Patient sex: M
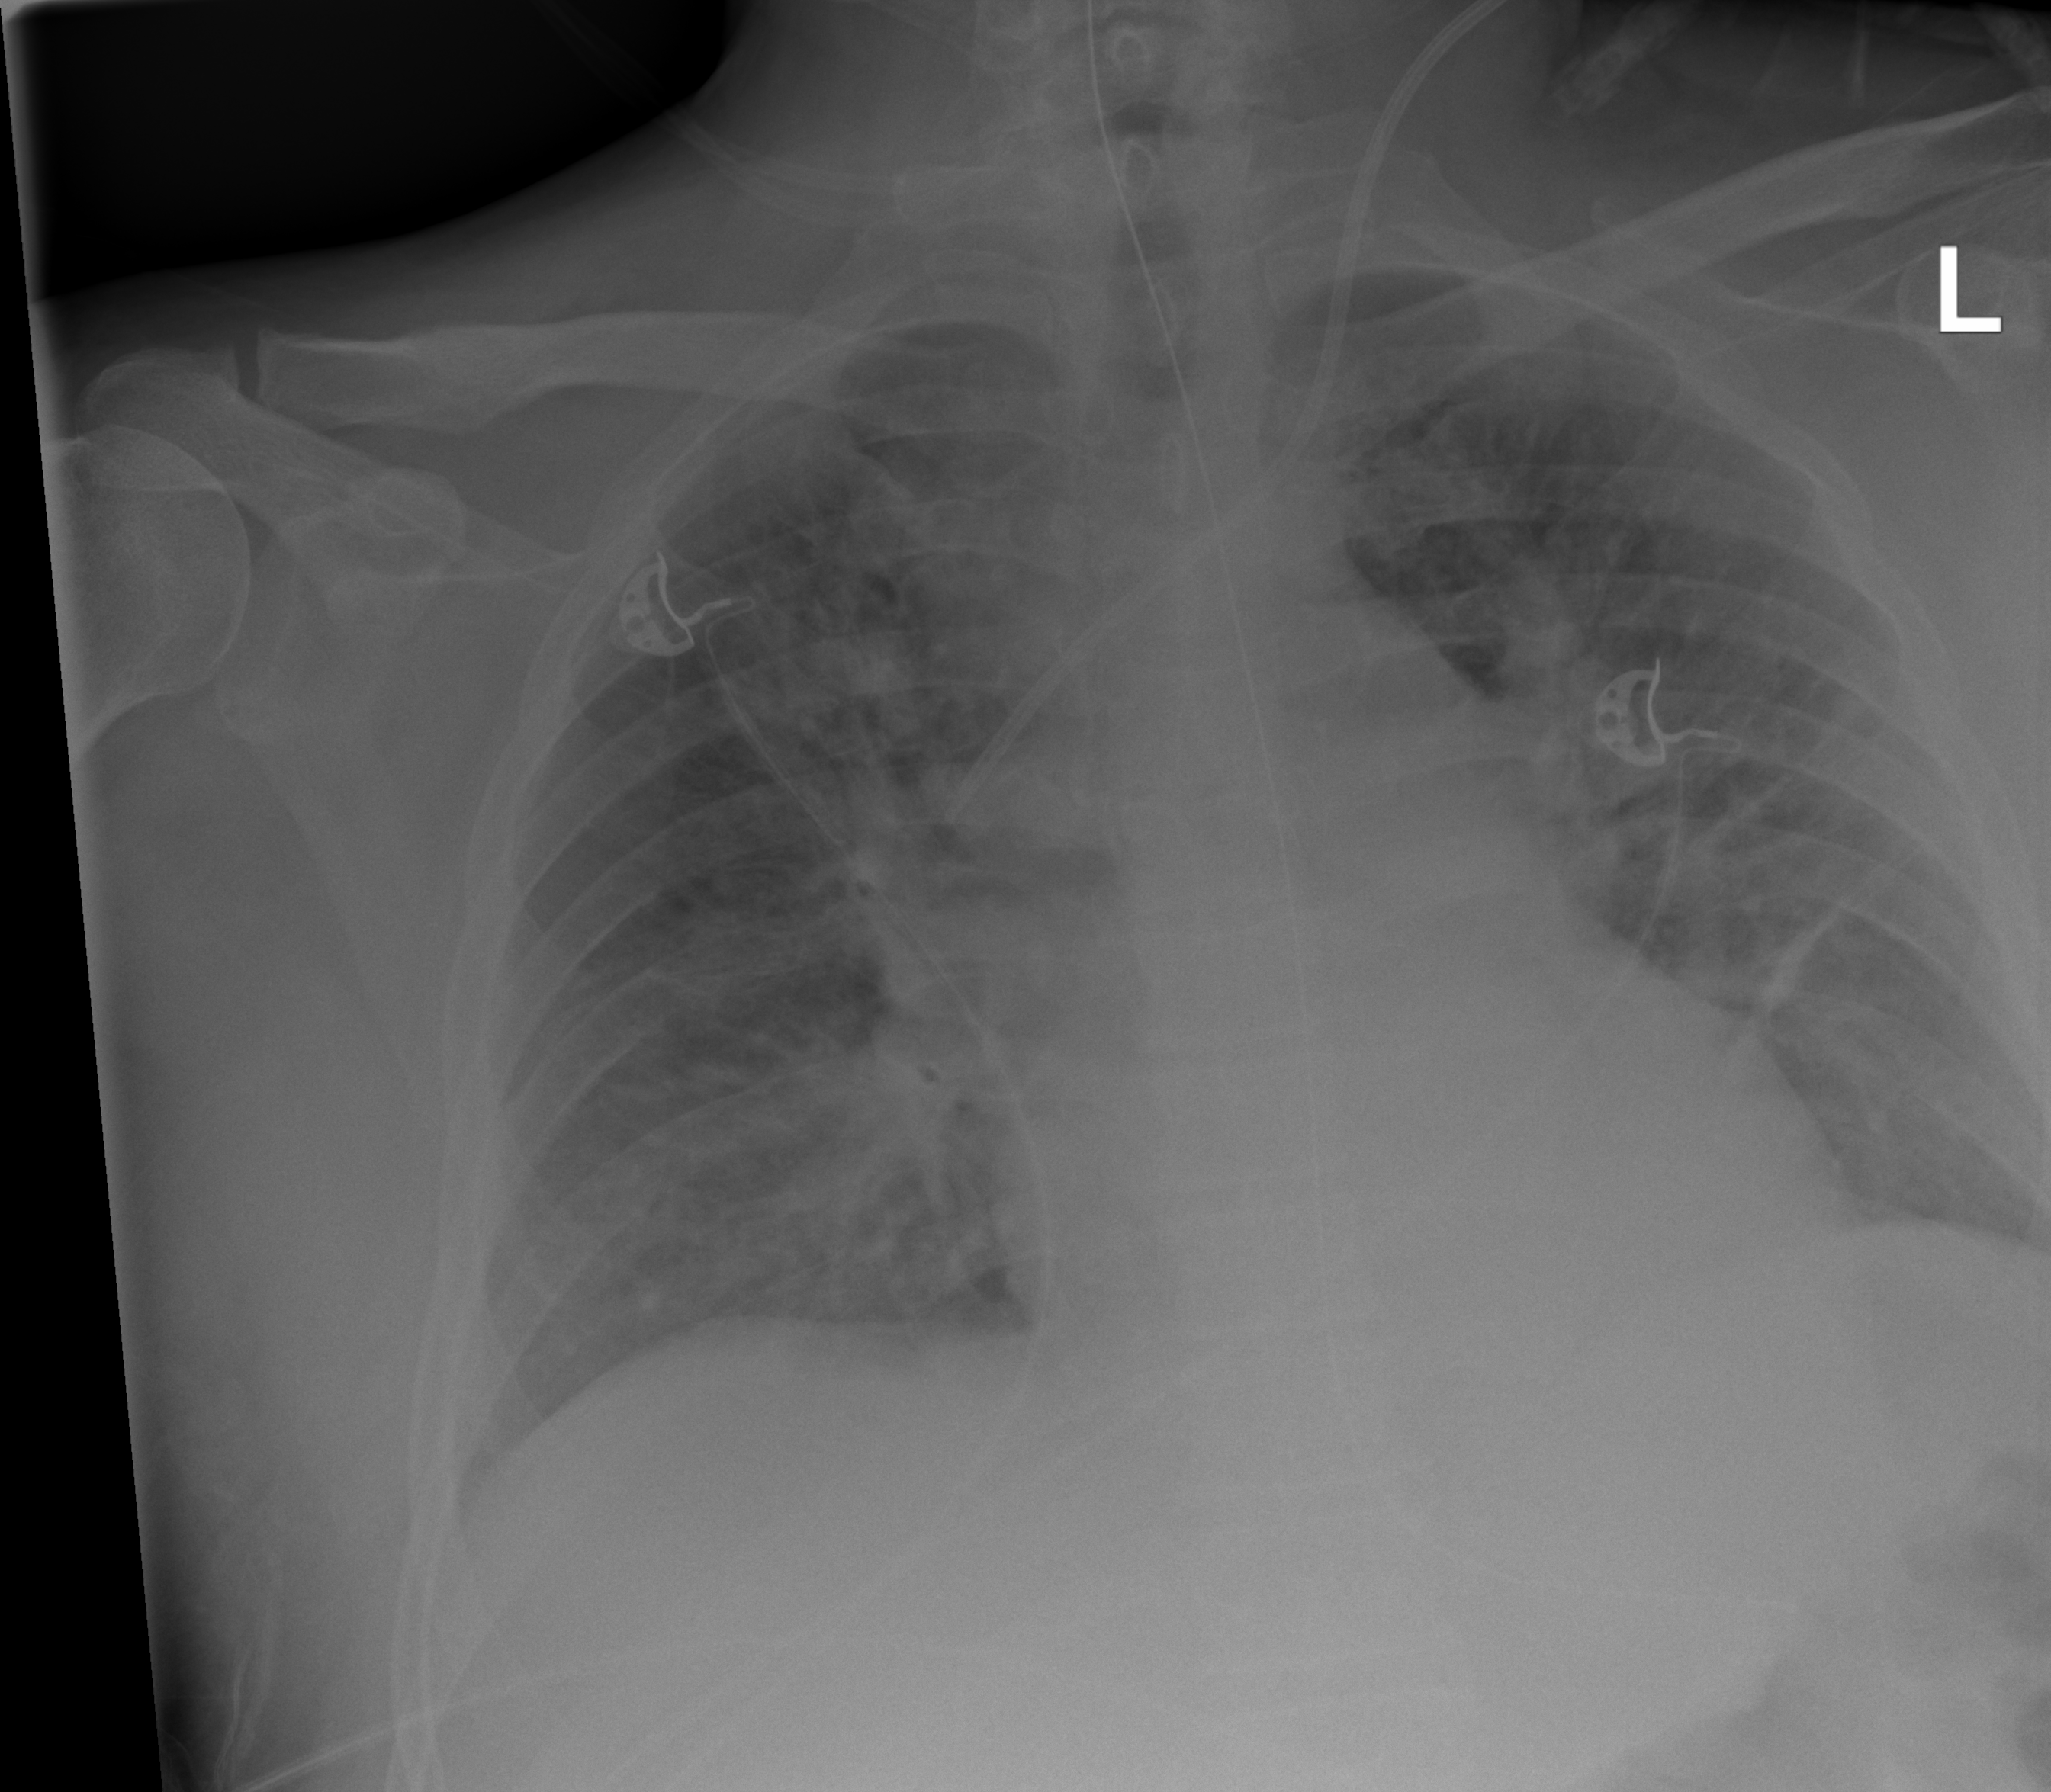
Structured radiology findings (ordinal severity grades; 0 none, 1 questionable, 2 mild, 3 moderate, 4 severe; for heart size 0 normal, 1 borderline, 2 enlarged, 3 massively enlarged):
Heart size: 1
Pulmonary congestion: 3
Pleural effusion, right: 0
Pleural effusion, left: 0
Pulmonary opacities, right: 2
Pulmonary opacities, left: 2
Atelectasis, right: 2
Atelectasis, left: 2